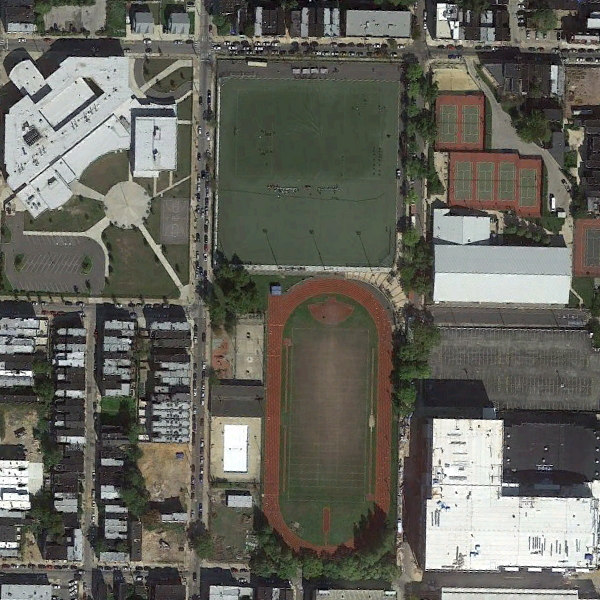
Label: School